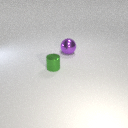
small green metal cylinder in front of large purple metal sphere